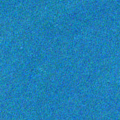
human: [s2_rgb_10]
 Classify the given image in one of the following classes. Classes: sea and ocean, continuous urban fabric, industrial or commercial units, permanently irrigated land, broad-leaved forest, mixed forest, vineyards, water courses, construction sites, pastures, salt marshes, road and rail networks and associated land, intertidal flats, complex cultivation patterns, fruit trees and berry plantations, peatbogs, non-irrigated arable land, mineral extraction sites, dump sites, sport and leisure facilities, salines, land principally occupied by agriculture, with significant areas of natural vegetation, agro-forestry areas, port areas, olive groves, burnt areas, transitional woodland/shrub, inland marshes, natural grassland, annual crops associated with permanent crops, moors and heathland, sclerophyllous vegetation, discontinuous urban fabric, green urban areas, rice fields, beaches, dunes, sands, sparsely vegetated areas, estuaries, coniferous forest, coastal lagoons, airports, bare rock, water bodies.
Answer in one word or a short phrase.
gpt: sea and ocean